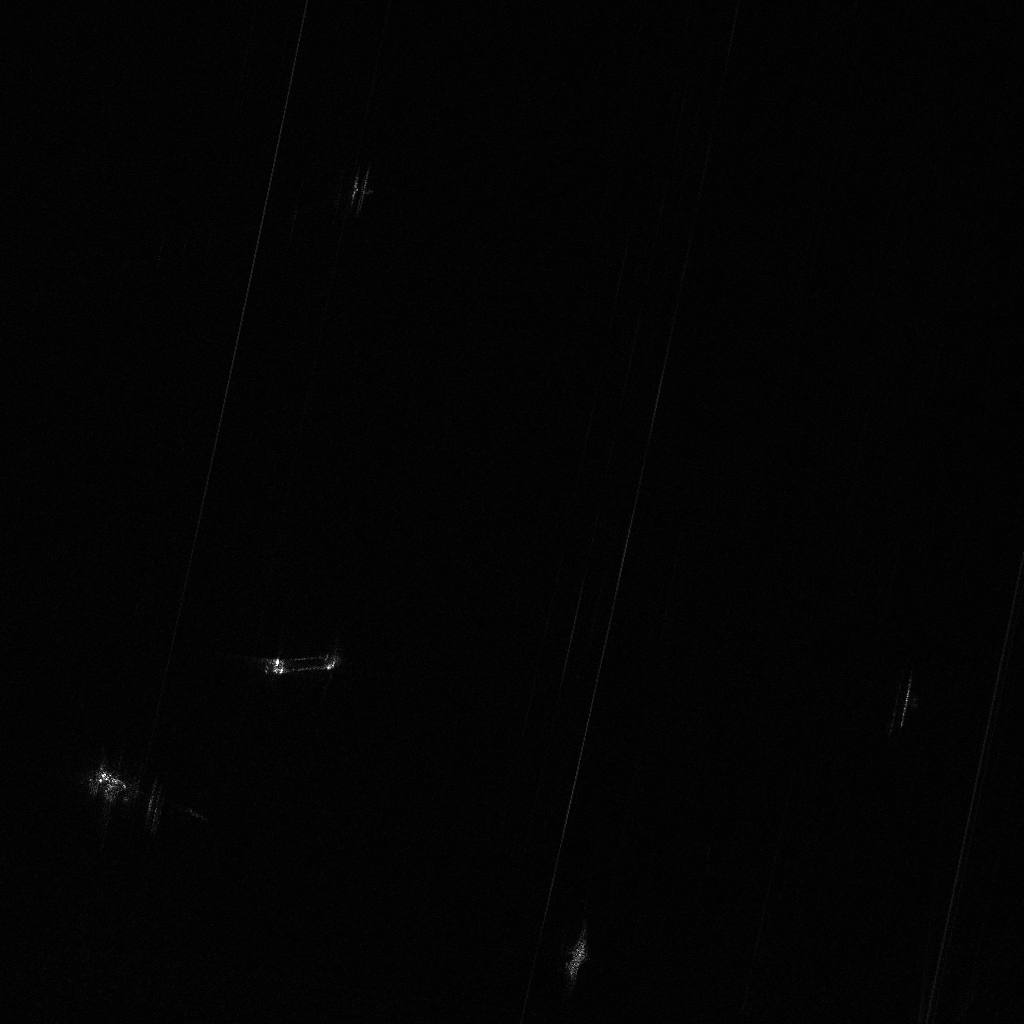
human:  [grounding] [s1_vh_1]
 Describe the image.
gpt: In the satellite image, there is  <ref>1 small dredger </ref> <box>[[28, 60, 30, 69, 84]]</box> located at left,  <ref>1 medium container </ref> <box>[[54, 90, 57, 96, 16]]</box> located at bottom.